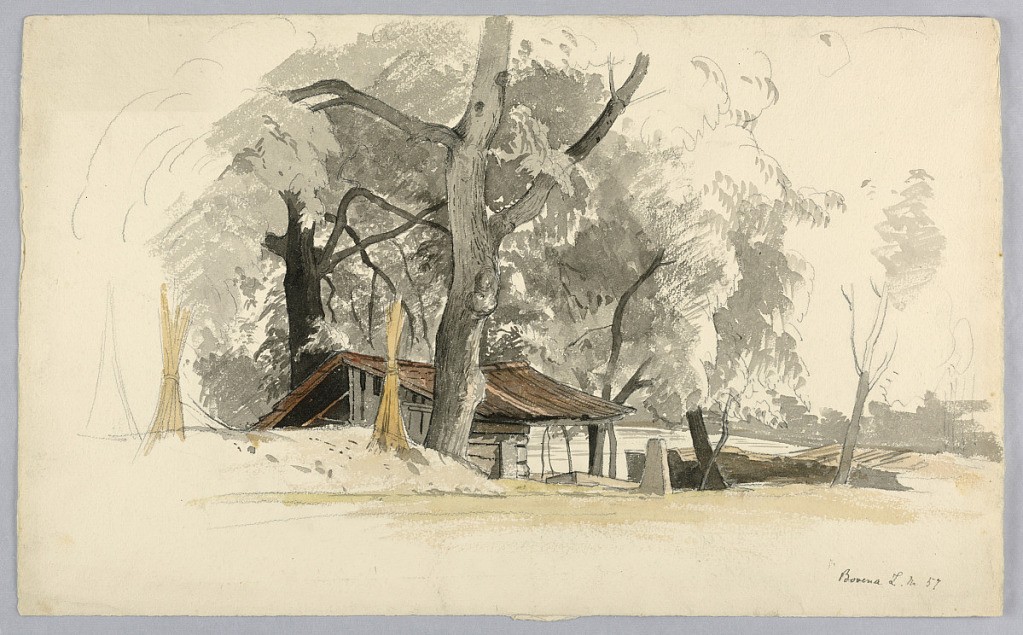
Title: Study of landscape, Baveno, Lake Maggiore, Italy
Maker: William Stanley Haseltine, American, 1835–1900
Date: September 1857
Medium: Brush and watercolor, graphite on paper
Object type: Drawing
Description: Sketch of a cabin in a forest.